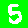
Digit: 5